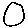
Label: circle